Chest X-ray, PA view. Patient: 48 years old, sex M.
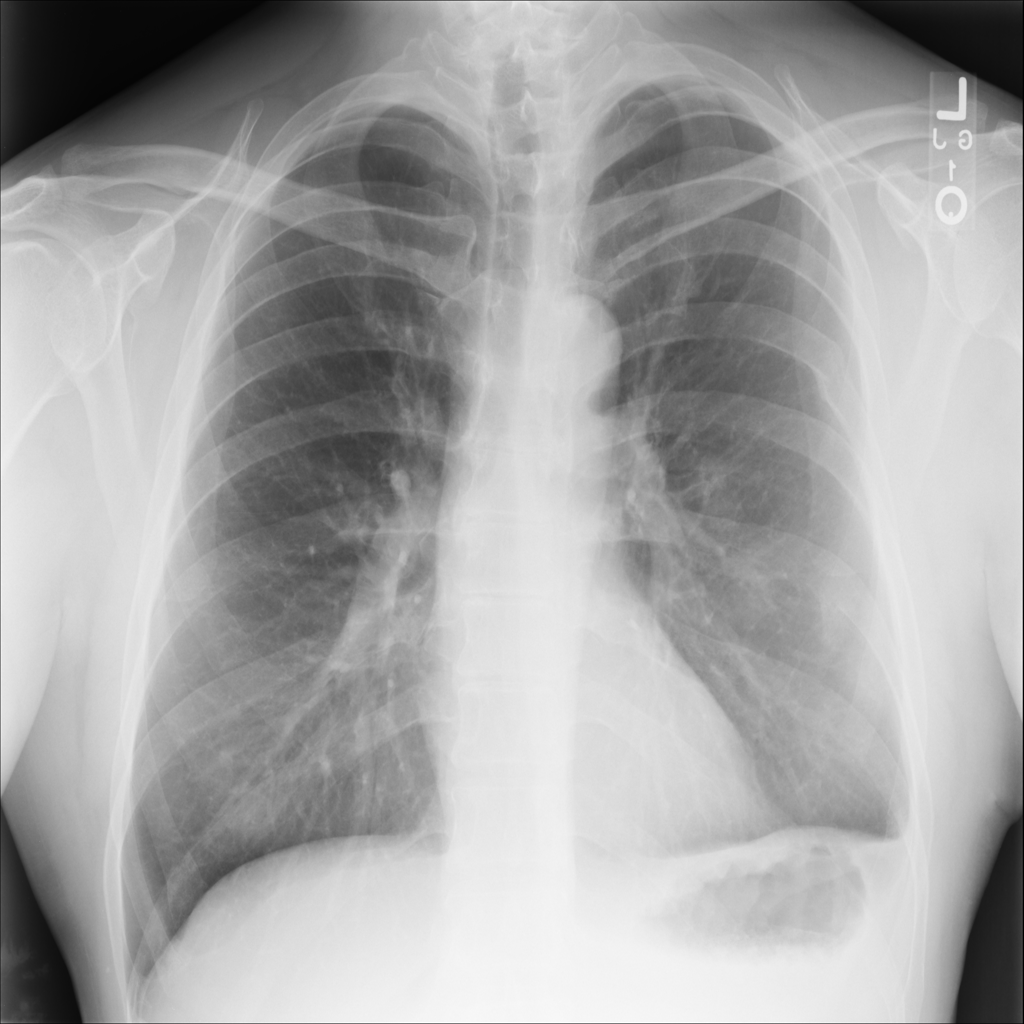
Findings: Infiltration